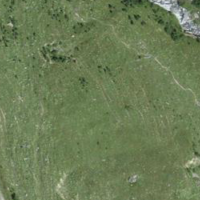
EUNIS habitat code: 23
Species observed at this site:
Bartsia alpina